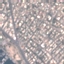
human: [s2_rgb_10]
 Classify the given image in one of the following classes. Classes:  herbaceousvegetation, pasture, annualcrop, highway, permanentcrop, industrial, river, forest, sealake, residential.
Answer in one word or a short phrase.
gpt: Residential